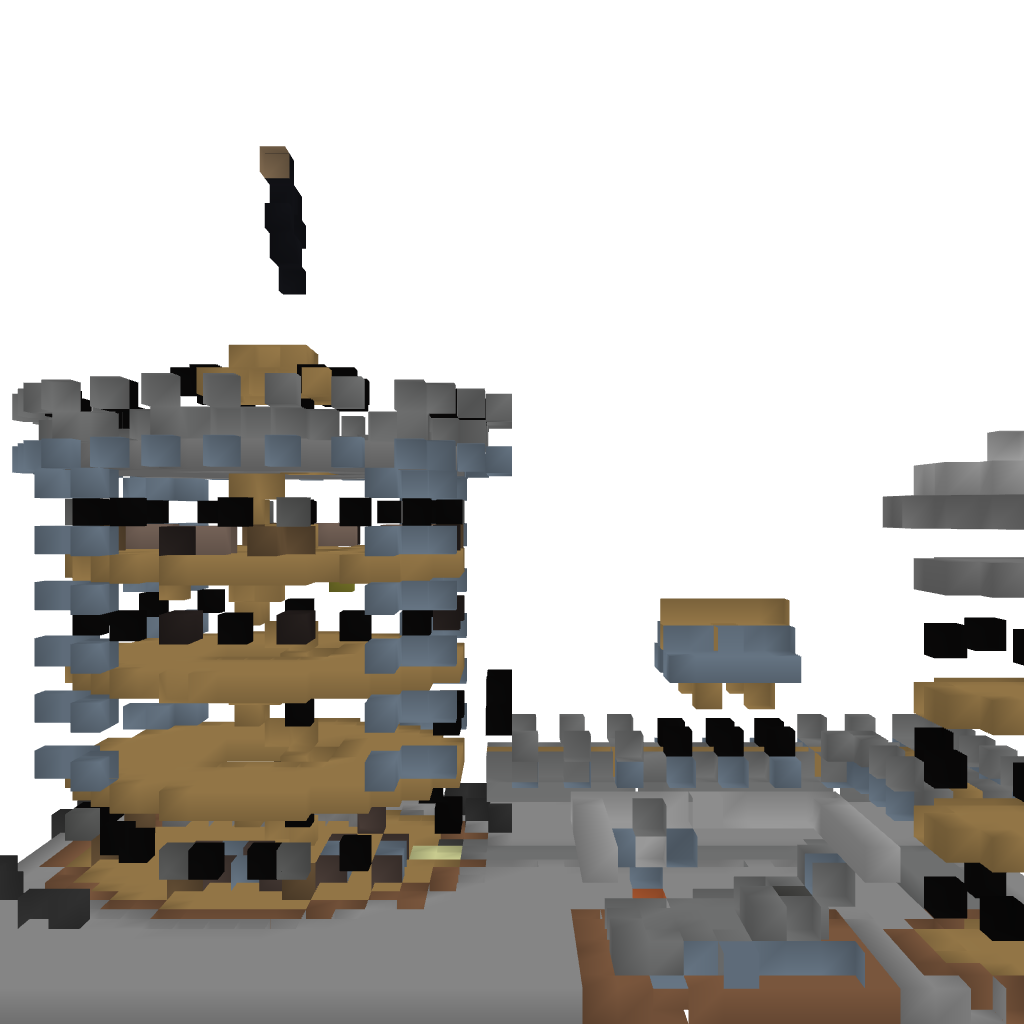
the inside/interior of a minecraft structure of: Ramshorn Fortress